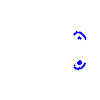
Particle: electron